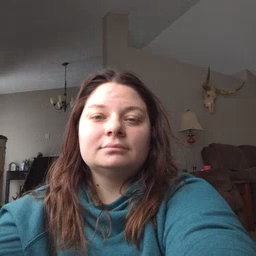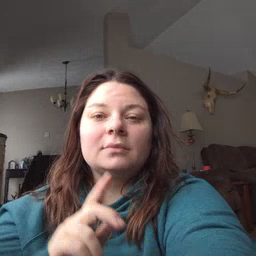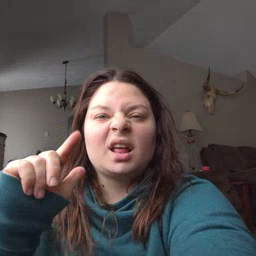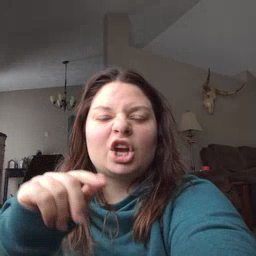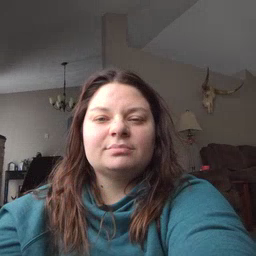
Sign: later